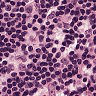
Metastatic tissue present: no